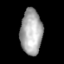
Tissue: lung
Cell type: Epithelial cells
Senescence score: 0.2194
Nuclear area (px): 964
Mean DAPI intensity: 170.359